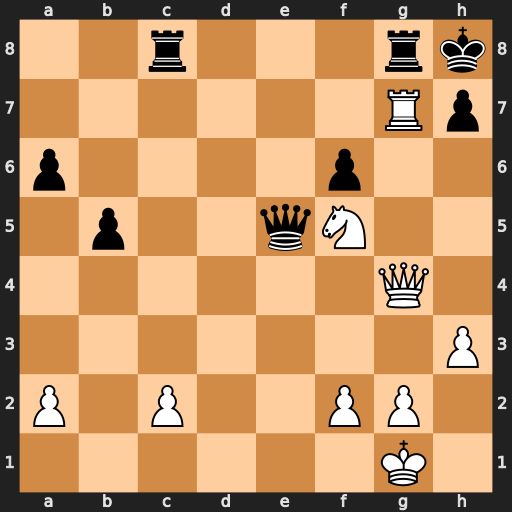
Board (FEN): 2r3rk/6Rp/p4p2/1p2qN2/6Q1/7P/P1P2PP1/6K1
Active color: w
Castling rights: -
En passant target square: -
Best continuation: Rxh7+ Kxh7 Qh5#